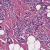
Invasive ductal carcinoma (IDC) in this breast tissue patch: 1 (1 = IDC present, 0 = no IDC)